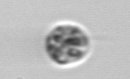
Label: Amoeba